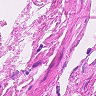
Metastatic tissue present: no